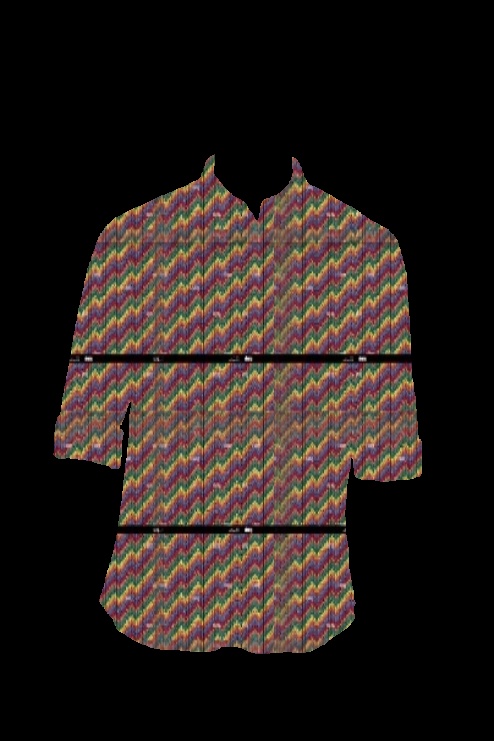
multi chevron tee